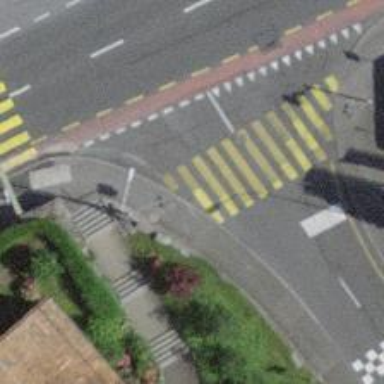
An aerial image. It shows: Crossing with traffic signals and zebra markings.